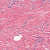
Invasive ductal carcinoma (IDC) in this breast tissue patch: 0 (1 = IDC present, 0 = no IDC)